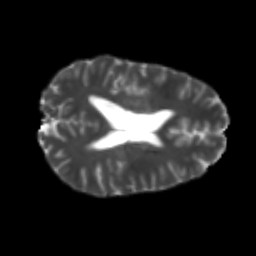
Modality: T2w
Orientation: axial
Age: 26
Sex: male
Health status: healthy
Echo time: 0.074 s